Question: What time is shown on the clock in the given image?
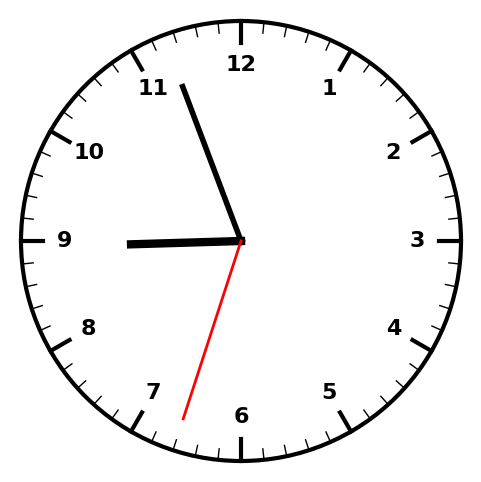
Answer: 08:56:33